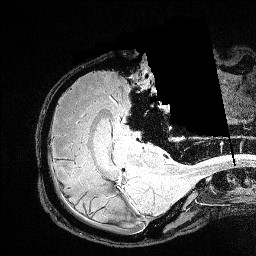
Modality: FLASH
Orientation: axial
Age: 30
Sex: male